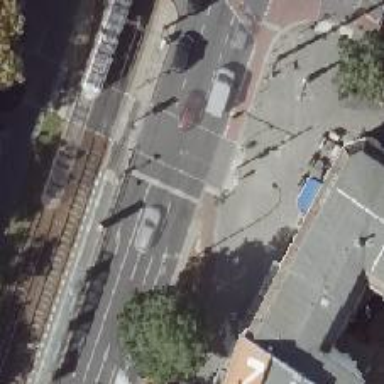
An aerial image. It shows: Road with traffic signals.